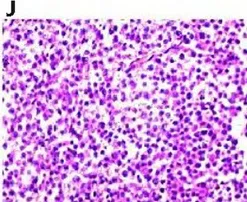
Clinicopathologic features of patient. Hematoxylin and eosin (J).
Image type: pathology (h&e)